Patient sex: F
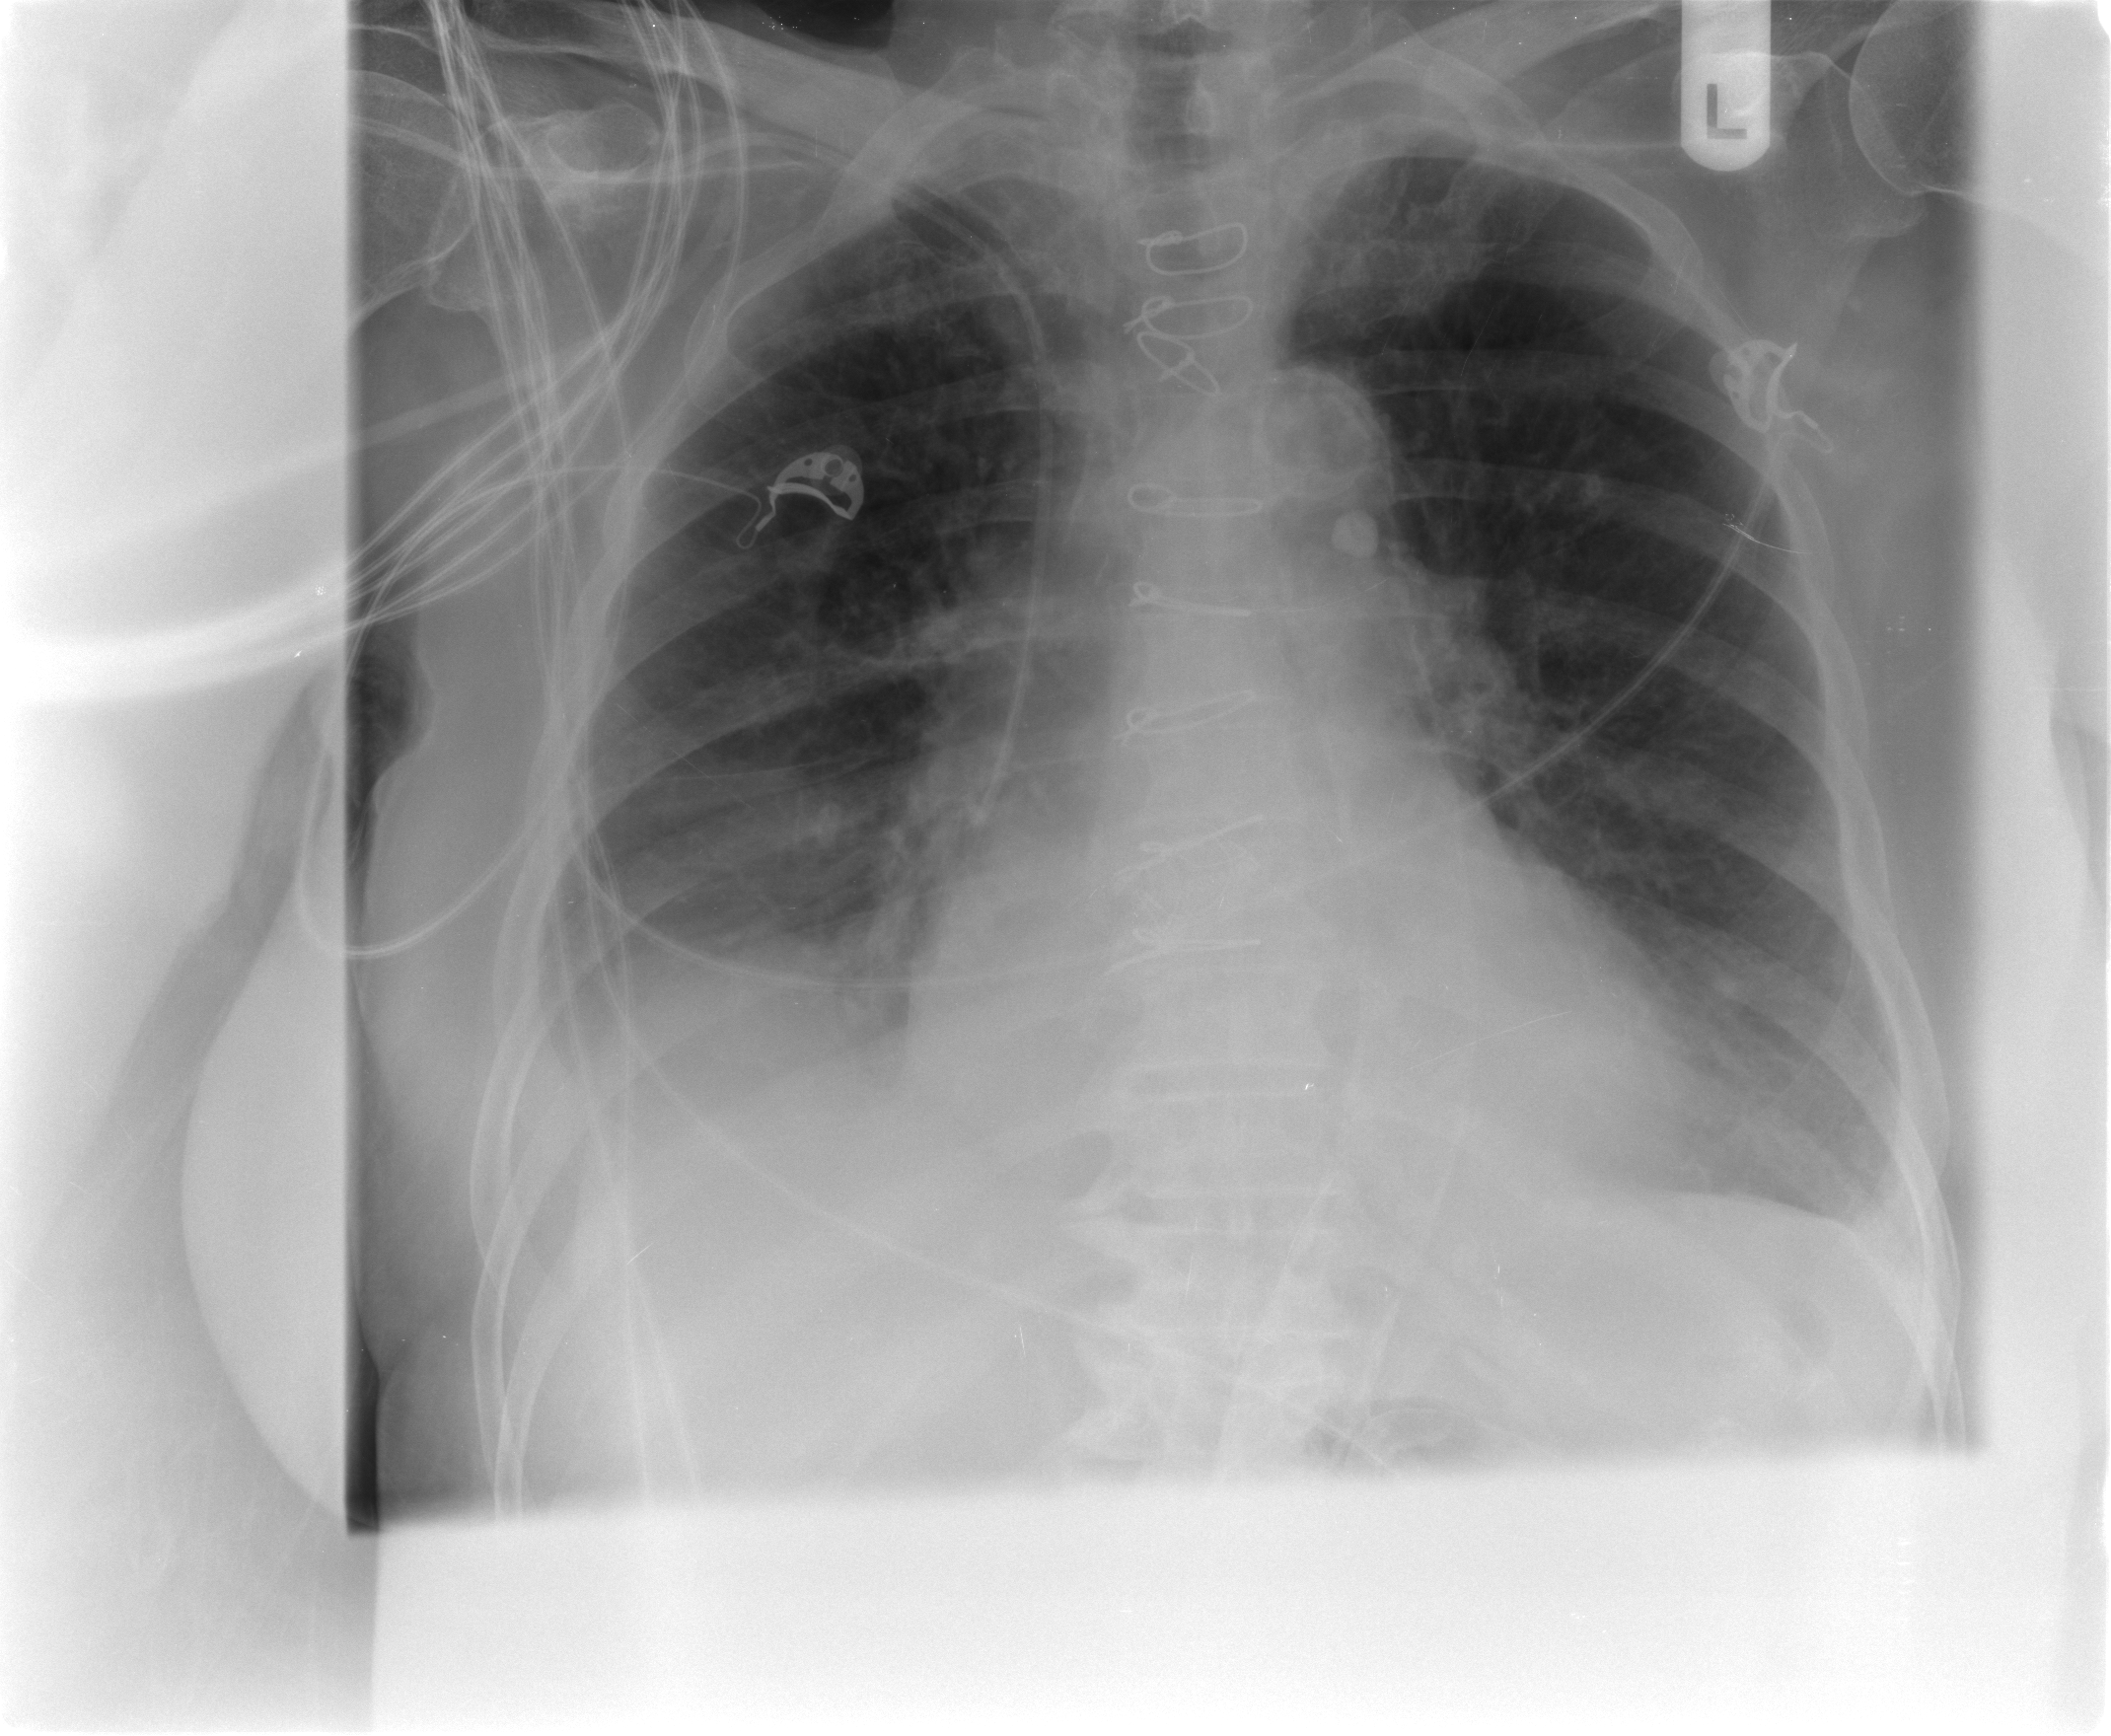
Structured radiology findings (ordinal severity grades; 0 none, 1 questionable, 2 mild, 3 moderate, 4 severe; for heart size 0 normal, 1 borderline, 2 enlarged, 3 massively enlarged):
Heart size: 1
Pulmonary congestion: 1
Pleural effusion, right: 2
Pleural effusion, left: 1
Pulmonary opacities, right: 1
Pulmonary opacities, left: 1
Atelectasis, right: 2
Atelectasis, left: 1